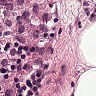
Metastatic tissue present: no